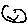
Label: smiley face